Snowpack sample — Snodgrass Mountain, Crested Butte, Colorado (2/4/25, 12:06 PM MST)
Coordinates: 38.923, -106.968
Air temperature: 35 °F
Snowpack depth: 80 cm
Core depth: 80 cm
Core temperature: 32 °F
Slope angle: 14°, slope face: 78°
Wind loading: low
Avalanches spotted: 0
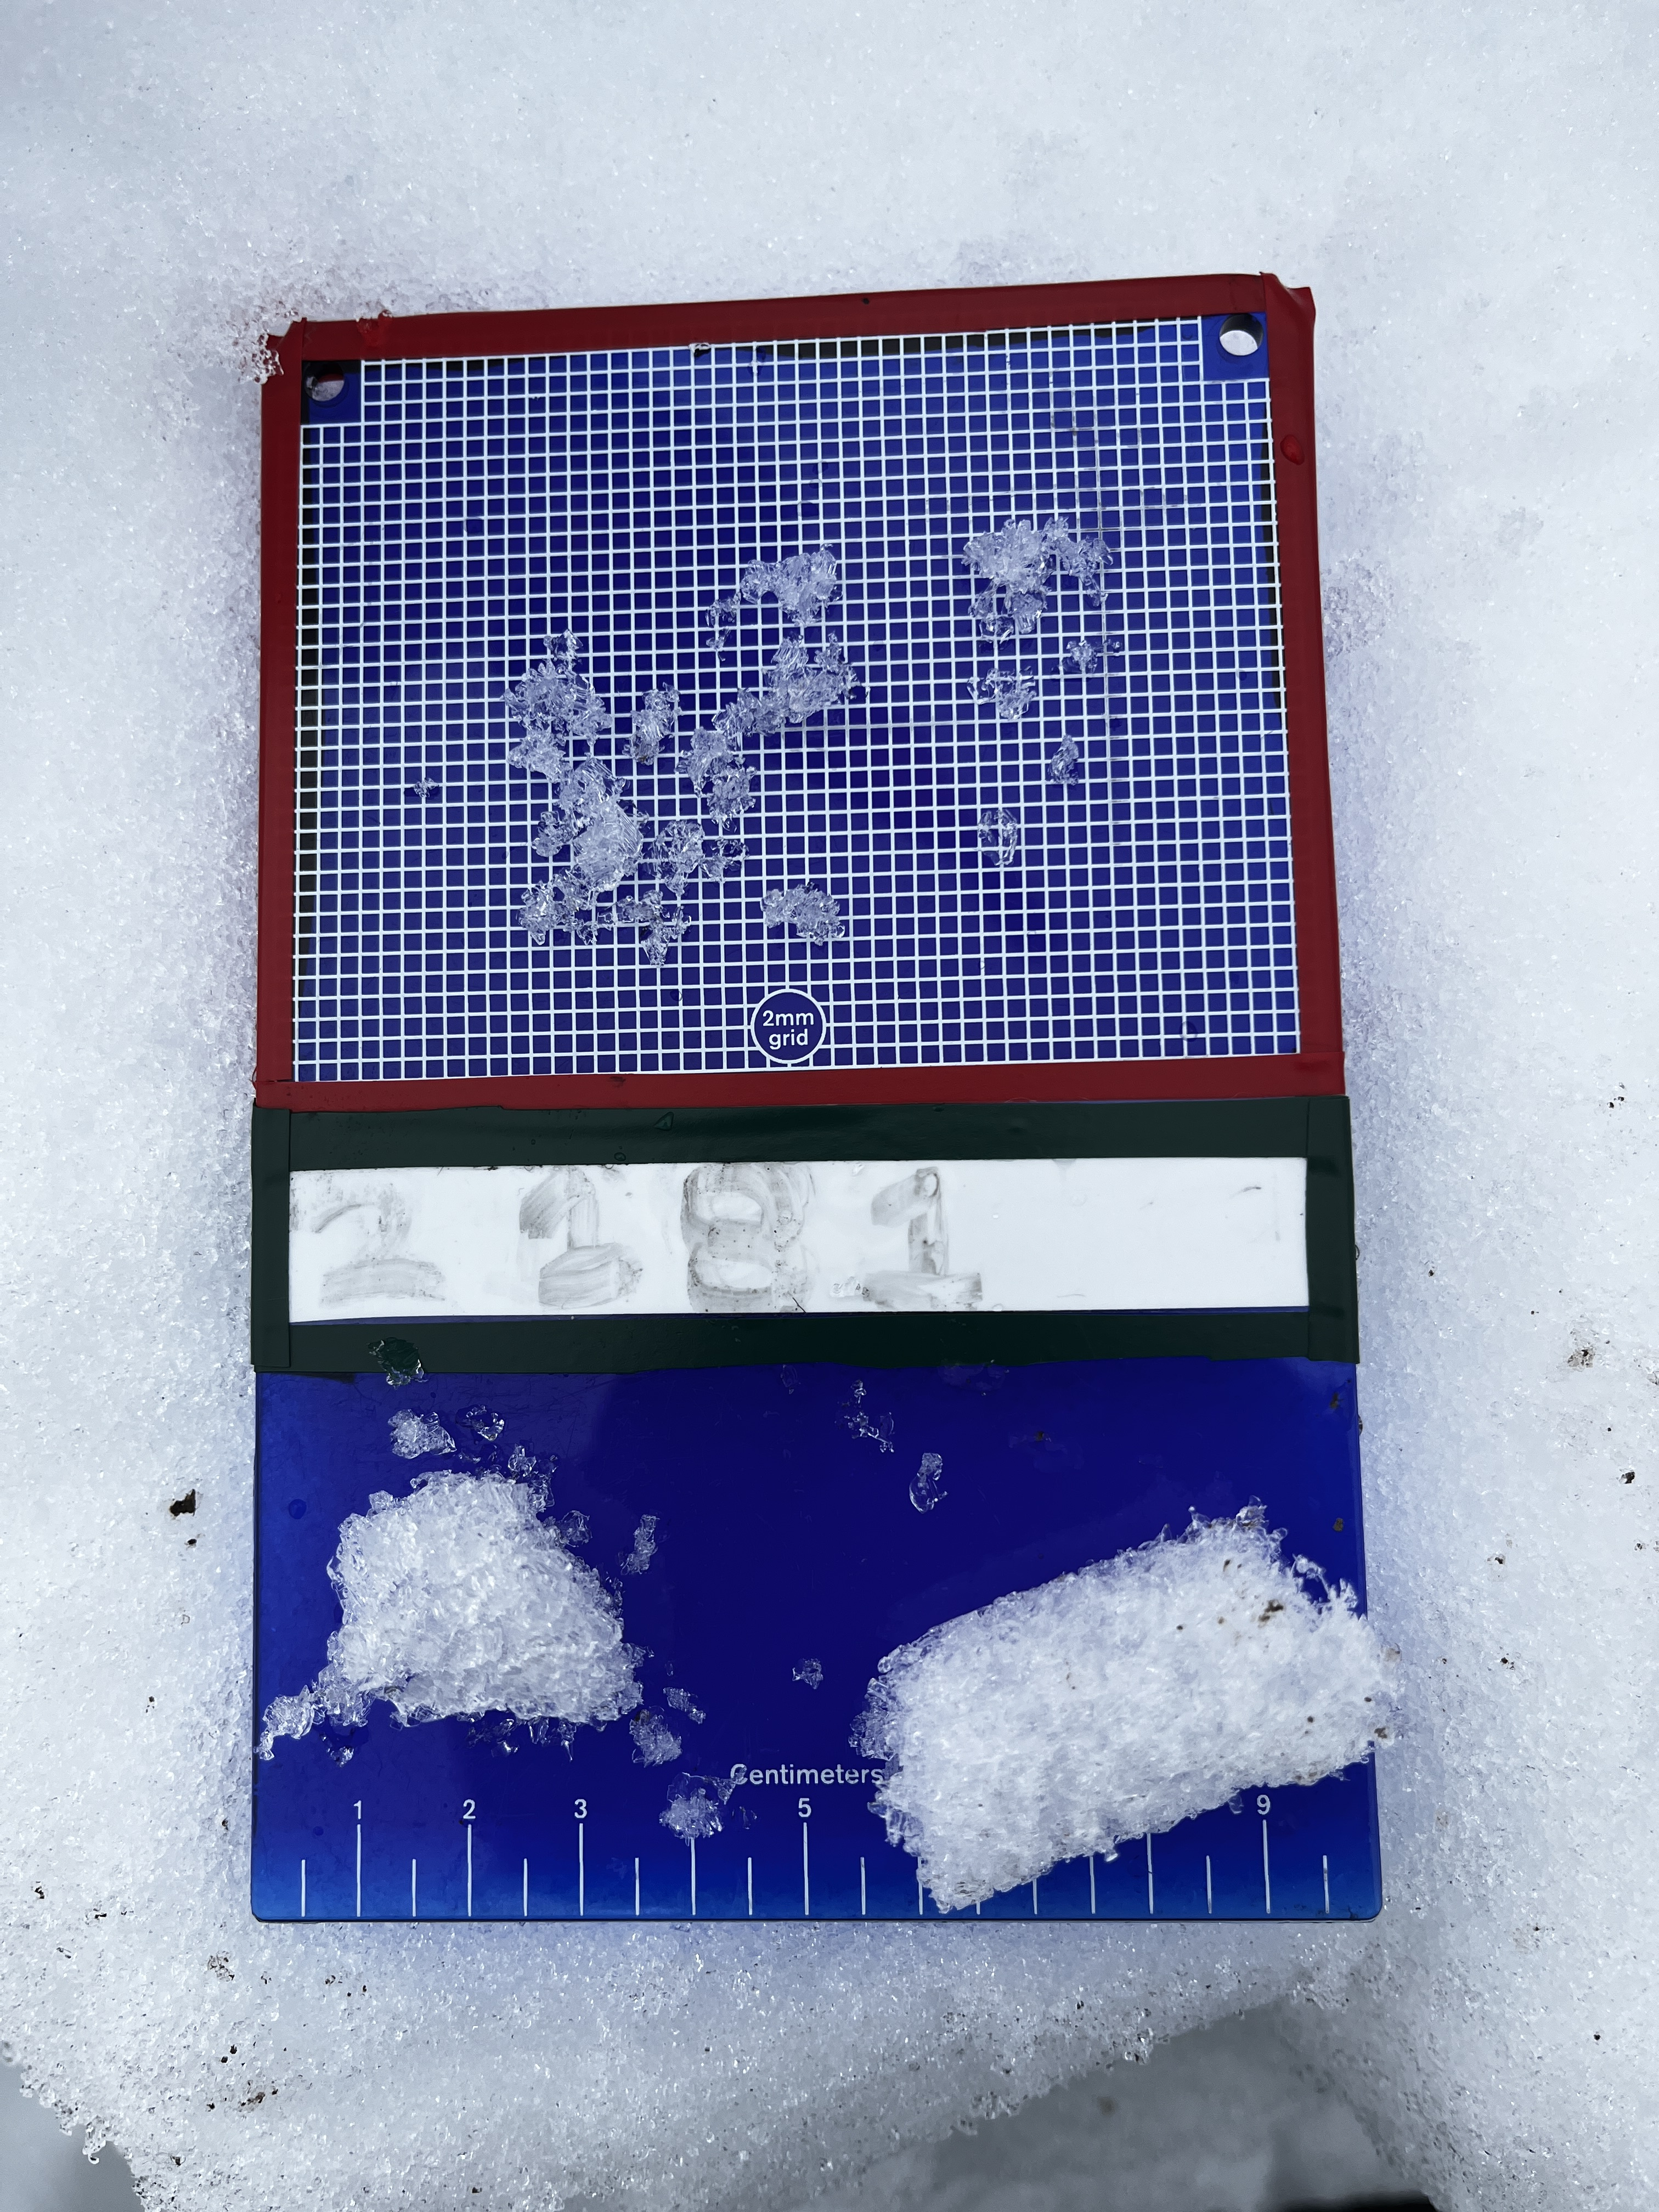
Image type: crystal_card
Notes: No avalanches nearby, unusually warm weather for the last month reported by residents, Collected 25 yards from treeline